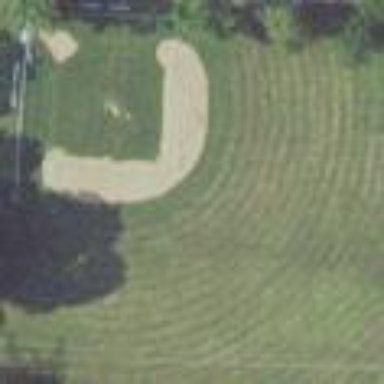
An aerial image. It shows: Baseball pitch for leisure land.